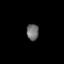
Tissue: lung
Cell type: Epithelial cells
Senescence score: 0.2233
Nuclear area (px): 198
Mean DAPI intensity: 108.323